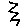
Label: zigzag